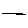
Label: line